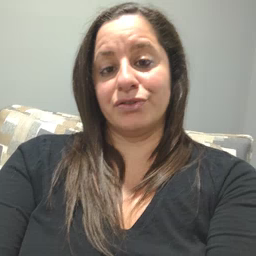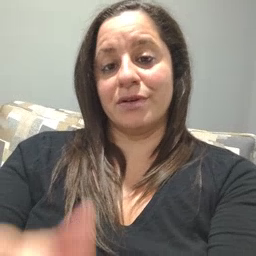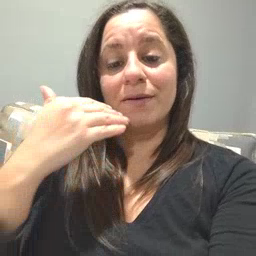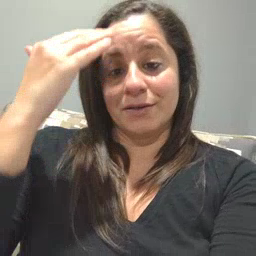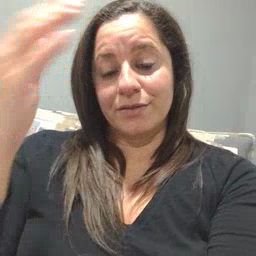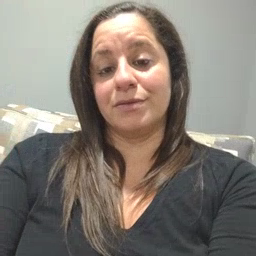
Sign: head